Field crop: maize
Growth stage: 2
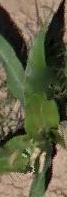
Species: maize